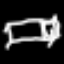
Label: bed